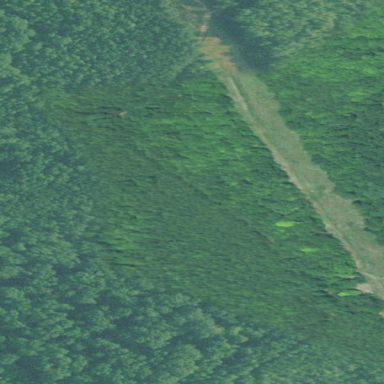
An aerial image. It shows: Evergreen woodland with needle-leaved trees.